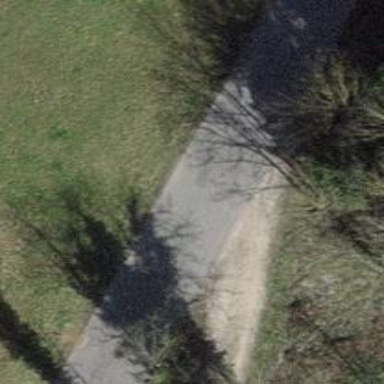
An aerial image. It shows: Unclassified road.